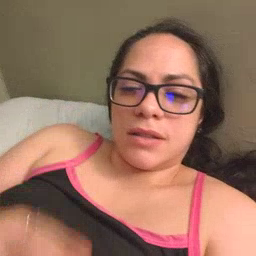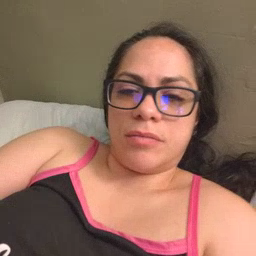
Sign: closet